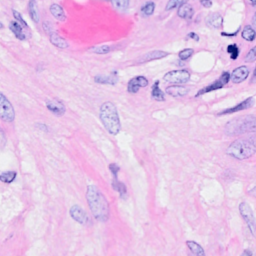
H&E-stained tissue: Breast